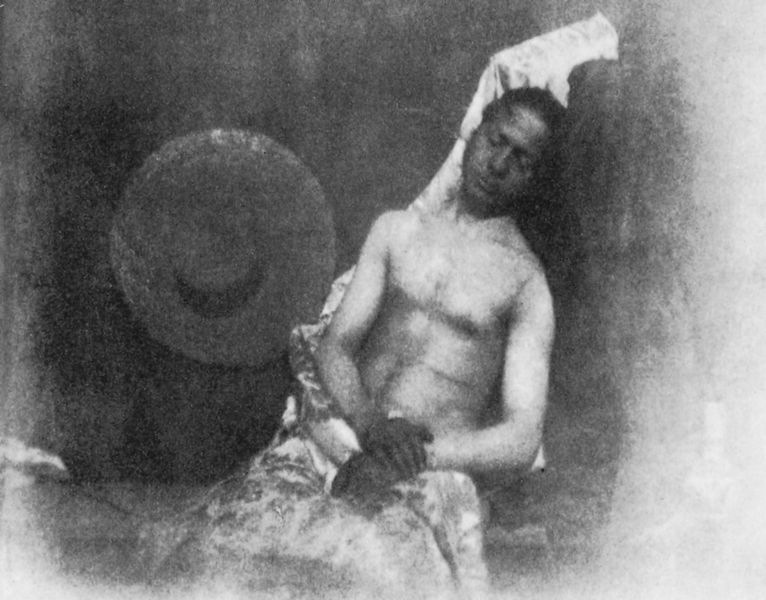
Titel: Selbstportrait als Ertrunkener
Künstler: Hippolyte Bayard
Institution: Paris, Societé francaise de photographie
Schlagwörter: akt, dunkel, hand, kopf, mann, nackt, schatten, schlaf, weiß, braun, frau, handschuhe, hut, hüte, kopfbedeckungen, licht, mund, nase, schwarz, tuch, ornament, mütze, mützen, wand, arm, arme, augen, gesicht, mensch, tod, tot, hände, sitzend, decke, person, kopfbedeckung, schlafen, schlafend, moderne, arbeiter, angelehnt, bett, oberkörper, foto, neger, schwarzweiß, geblümt, müde, fotographie, lehnend, schlafender, zwanziger, sterbend, gebräunt, ruhend, schalf, schwarzweis, zugedeckt, sombrero, sonnenbrand, dunkel7, oberkörperfrei, 1920, daguerro, sonnengegerbt